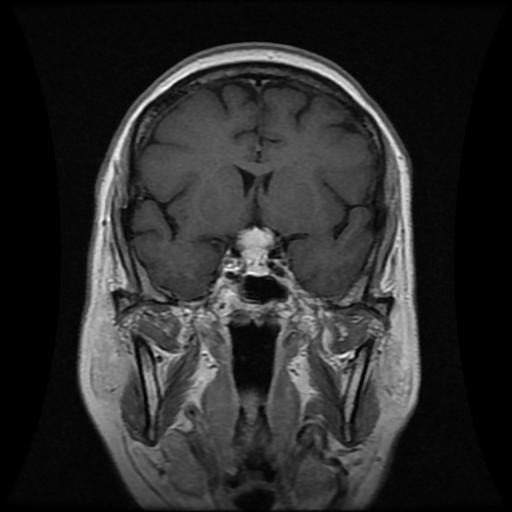
Label: pituitary